Question: I am new due css & Html design. I am facing an issue in aligning text to center of a last div.

<URL>
Please help aligning last div text "Stress" to center of last image.
Code is like:
'''
<div>
<div id="imgWeight" class="floatLeft">
<img alt="Body Weight" class="icon110" src="../../images/OnTrack/bmi_icon_100.png"/>
<div class="textaligncenter">Body Weight</div>
</div>
<div id="imgBloodPressure" class="margin5 floatLeft">
<img alt="Blood Pressure" class="icon110" src="../../images/OnTrack/health_manager_icon_100.png"/>
<div class="textaligncenter">Blood Pressure</div>
</div>
<div id="imgStress" class="floatleft">
<img alt="Stress" class="icon110" src="../../images/OnTrack/stress_icon_100.png"/>
<div class="textaligncenter">Stress</div>
</div>
</div>
'''
css
.
'''
padding20px{
padding:20px;
}
.margin20px{
margin:20px;
}
.imgSteps{
padding:20px;
position:absolute;
}
.bckColor{
background-color: @secondary;
color:@white;
}
.fontfamily {
font-family: "Avenir Next Light";
}
h3{
color:grey;
}
.margin5 {
margin-left: 5%;
margin-right: 5%;
}
.margin15 {
margin-left: 15%;
}
.margin6{
margin-left: 6%;
}
.margin10 {
margin-left: 10%;
}
.margin50{
margin-left:50%;
}
.absPosition{
position: absolute;
}
.floatLeft{
float:left;
}
.shadow {
box-shadow: 0 0 3px 0 rgba(0, 0, 0, 0.4);
}
.opacity{
opacity: 0.3;
filter: alpha(opacity=30);
}
#dvNavigationArea ul li {
display: inline;
padding-right:20px;
width:100px;
position:relative;
}
.underline{
content:'';
height: 0;
left:0;
bottom:0px;
border-bottom: 4px solid #53ADB3;
}
/*for css chart control*/
.container {
width: 100px;
margin: 20px;
background: #fff;
padding: 20px;
float: left;
}
.horizontal .progress-bar {
height: 45px;
width: 100%;
padding: 12px 0;
}
.horizontal .progress-track {
width: 100%;
height: 20px;
background: #ebebeb;
}
.horizontal .progress-fill {
background: #666;
height: 20px;
width: 50%;
color: #fff;
text-align: center;
font-size: 12px;
line-height: 20px;
}
.fontColor{
color:#53ADB3;
}
.fontsizexlarge{
font-size: x-large;
}
.fontsizexxlarge{
font-size: xx-large;
}
.fontsize22{
font-size: larger;
}
.fontsize10{
font-size: large;
}
.icon110
{
background-color:@secondary;
-moz-border-radius:50%;
-webkit-border-radius:50%;
border-radius: 50%;
width:@col-size;height:@col-size;
}
.textaligncenter{
text-align:center;
}
.minwidth
{
}
'''
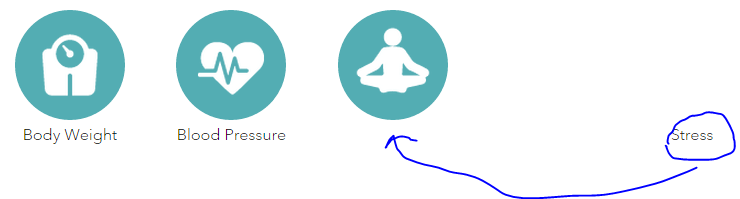
Answer: You did the typo while assigning the class for the last div. Use 'floatLeft' instead of 'floatleft' ()
<URL>